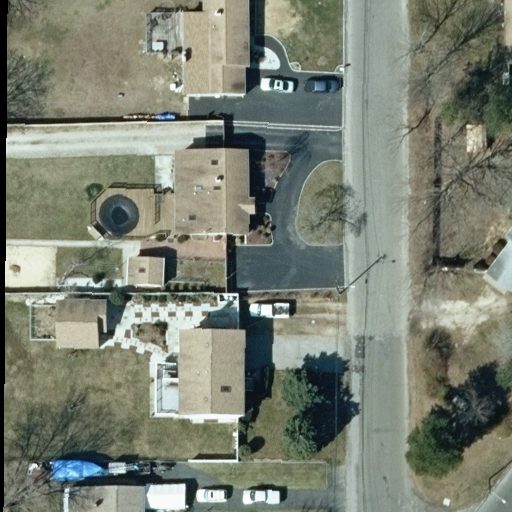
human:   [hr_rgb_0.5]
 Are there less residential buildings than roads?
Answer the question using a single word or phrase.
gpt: no

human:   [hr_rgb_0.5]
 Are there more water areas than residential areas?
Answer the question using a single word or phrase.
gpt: no

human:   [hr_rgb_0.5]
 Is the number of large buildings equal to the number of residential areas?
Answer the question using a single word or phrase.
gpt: no

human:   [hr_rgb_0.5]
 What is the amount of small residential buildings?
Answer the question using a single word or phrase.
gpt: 2

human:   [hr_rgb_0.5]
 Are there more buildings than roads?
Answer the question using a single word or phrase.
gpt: yes

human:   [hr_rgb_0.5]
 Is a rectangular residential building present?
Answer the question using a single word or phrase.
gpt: yes

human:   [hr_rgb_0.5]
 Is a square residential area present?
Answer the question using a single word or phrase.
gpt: no

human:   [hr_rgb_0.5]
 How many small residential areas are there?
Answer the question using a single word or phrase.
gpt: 0

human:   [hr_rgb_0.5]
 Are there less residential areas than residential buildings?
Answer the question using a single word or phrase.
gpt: yes

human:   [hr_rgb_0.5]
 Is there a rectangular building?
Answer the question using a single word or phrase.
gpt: yes

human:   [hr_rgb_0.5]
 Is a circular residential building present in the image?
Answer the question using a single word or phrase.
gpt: no

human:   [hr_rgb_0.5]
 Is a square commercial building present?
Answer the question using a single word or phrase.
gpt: no

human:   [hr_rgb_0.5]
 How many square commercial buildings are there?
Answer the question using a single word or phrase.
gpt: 0

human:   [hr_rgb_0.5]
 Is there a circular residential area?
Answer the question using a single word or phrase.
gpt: no

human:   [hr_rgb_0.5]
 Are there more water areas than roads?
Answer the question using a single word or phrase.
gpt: no

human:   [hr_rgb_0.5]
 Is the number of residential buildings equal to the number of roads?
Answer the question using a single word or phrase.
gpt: no

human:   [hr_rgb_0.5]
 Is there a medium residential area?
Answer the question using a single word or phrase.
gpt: no

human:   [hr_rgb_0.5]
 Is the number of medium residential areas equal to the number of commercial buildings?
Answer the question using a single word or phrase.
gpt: yes

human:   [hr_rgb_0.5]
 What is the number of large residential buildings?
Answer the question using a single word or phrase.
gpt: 0

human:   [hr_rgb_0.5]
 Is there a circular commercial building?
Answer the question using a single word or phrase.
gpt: no

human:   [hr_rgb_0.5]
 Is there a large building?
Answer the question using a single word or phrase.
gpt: no

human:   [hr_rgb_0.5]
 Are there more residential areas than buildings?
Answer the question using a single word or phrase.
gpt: no

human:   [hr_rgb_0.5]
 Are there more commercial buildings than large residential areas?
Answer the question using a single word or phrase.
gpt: no

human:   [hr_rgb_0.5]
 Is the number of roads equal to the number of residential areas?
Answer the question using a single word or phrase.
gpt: yes

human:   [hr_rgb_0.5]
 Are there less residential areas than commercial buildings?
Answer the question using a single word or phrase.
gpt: no

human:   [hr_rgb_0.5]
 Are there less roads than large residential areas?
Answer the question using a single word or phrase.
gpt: no

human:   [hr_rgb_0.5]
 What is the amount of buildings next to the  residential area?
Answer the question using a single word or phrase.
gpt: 9

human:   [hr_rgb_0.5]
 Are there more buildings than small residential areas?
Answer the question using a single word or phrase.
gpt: yes

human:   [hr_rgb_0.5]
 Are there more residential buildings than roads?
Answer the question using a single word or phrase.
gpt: yes

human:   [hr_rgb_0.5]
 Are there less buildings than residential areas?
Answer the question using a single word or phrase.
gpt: no

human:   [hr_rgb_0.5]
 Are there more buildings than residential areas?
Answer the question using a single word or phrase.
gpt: yes

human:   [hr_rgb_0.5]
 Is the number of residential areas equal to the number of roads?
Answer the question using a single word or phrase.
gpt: yes

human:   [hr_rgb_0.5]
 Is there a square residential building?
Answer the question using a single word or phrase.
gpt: no

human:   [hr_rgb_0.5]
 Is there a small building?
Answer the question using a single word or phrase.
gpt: yes

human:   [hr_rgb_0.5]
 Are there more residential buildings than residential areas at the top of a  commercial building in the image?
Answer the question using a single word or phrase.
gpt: yes

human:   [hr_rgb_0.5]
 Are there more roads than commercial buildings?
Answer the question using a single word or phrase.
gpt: yes